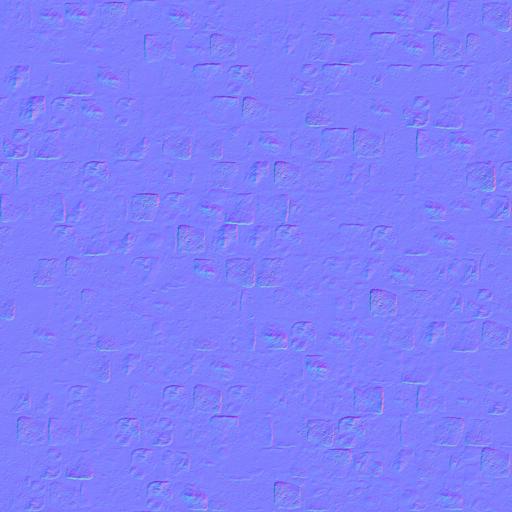
broken old paved pavement paving stones square tiled tiles